Question: I'm trying to color a curve in the way shown in the picture below (taken from pgfplots in latex as an example).
Is this possible in R ?
Here's my data:
'''
x_<-c(1100.9,1115.11,1129.69,1144.65,1160.01,1175.8,1192.01,1208.68,1225.83,1243.47,1261.62,1280.31,1299.56,1319.4,1339.86,1360.96,1382.74,1405.22,1428.45,1452.45,1477.28,1502.97,1529.57,1557.13,1585.71,1615.34,1646.11,1678.08,1711.31,1745.88,1781.88,1819.39)
y_<-c(0.027051452,0.026985964,0.024810857,0.014637821,0.028026167,0.036084976,0.035697714,0.036043107,0.033215440,0.028456798,0.023681321,0.019194500,0.014893107,0.010655131,0.008085667,0.022546167,-0.037710679,-0.231425012,0.109771131,0.117253012,0.033196619,-0.061077119,-0.099846762,-0.079793119,-0.052351238,-0.040228690,-0.040600833,-0.042391202,-0.032053583,-0.022693369,0.017990536,0.090671262)
'''

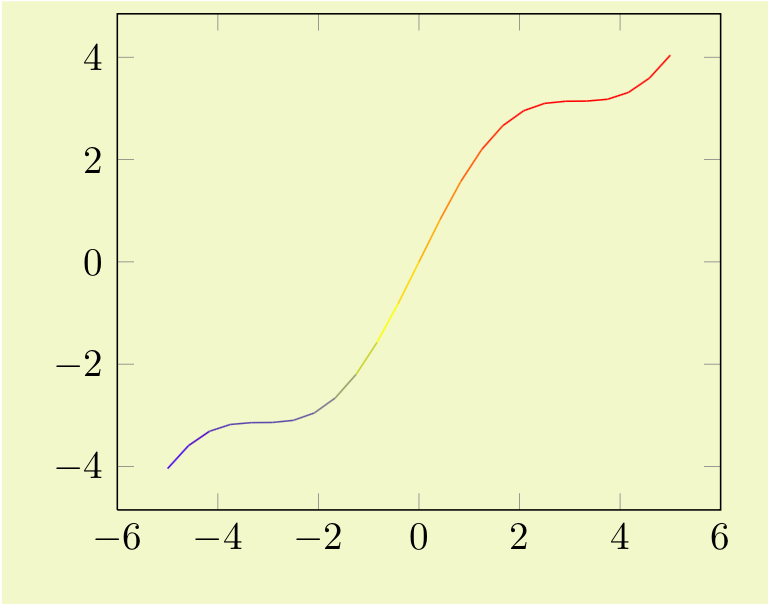
Answer: Here's a base graphics approach. You'll need to fuss with the colors you want, and probably end up putting 'x_' and 'y_' into a data frame and sorting them so that the colors can smoothly change as the x axis increases. But let's see if this is close to what you had in mind.
'''
col1 <- rev(rainbow(5, start = 0.0, end = 0.25))
col2 <- rev(rainbow(4, start = 0.45, end = 0.66))
myc <- c(col2, col1)
np <- length(x_)
ind1 <- 1:(np-1)
ind2 <- 2:np
plot(x_, y_, type = "n")
segments(x_[ind1], y_[ind1], x_[ind2], y_[ind2], col = myc)
'''
UPDATED per details in comments:
'''
df <- data.frame(x = x_, y = y_)
library('plyr')
df <- arrange(df, x)
# Here's a more automated approach as an example
# col1 <- rev(rainbow(5, start = 0.0, end = 0.25))
# col2 <- rev(rainbow(4, start = 0.45, end = 0.66))
# myc <- c(col2, col1)
# divide x axis into 9 intervals and associate color
# xint <- seq(df$x[1], df$x[length(df$x)], length.out = 9)
# icol <- findInterval(df$x, xint)
# Requested hard-coded version:
xint <- c(1100, 1300, 1500, 1800)
myc <- c("red", "blue", "green")
icol <- findInterval(df$x, xint)
# now plot
np <- length(df$x)
ind1 <- 1:(np-1)
ind2 <- 2:np
plot(df$x, df$y, type = "n")
segments(df$x[ind1], df$y[ind1], df$x[ind2], df$y[ind2], col = myc[icol])
'''
Produces: